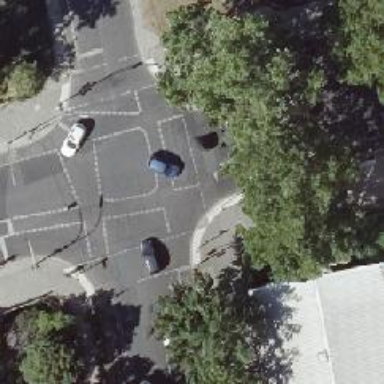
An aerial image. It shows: Secondary road with separate cycle lane. The road surface is asphalt and there is sidewalk.